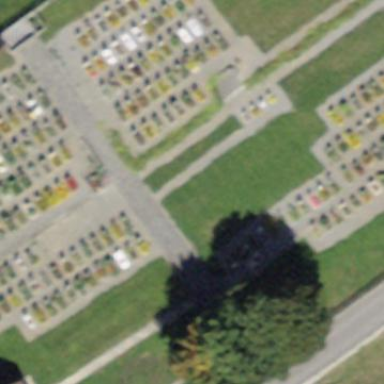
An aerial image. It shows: Cemetery.